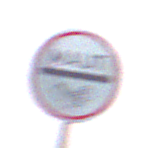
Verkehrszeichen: MautflichtigeStrecke
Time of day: SunriseSunset
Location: Outdoor (Nature)
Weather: Clear
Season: NotSpecified
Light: Natural